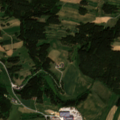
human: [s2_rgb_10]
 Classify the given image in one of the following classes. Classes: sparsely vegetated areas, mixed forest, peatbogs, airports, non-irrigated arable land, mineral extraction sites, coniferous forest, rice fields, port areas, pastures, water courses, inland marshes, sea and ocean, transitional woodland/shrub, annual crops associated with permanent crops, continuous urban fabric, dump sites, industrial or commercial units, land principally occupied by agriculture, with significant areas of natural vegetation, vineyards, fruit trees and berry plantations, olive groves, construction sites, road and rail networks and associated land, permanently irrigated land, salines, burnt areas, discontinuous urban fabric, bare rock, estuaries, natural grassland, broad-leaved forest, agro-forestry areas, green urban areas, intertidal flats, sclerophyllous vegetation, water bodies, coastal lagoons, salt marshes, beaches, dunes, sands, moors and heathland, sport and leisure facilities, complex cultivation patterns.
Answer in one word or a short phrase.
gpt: discontinuous urban fabric, non-irrigated arable land, complex cultivation patterns, coniferous forest